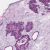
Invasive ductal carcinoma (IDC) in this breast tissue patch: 1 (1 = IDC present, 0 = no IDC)